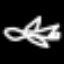
Label: airplane